Question: I want to install the JDK in cygwin on my windows machine. I am downloading the linux version of JDK from oracle site using wget command. Here is the list of commands I am running to install JDK:
'wget http://download.oracle.com/otn-pub/java/jdk/6u31-b04/jdk-6u31-linux-x64.rpm.bin'
'chmod a+x jdk-6u31-linux-x64.rpm.bin'
'./jdk-6u31-linux-x64.rpm.bin'
All these instructions are same as suggested by Oracle for installing JDK over <URL> but I am getting the following errors:

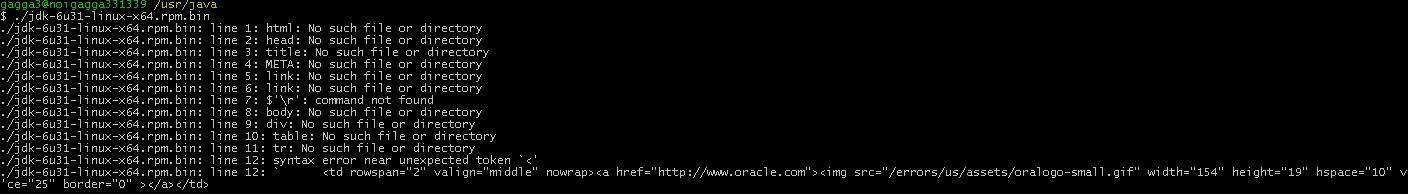
Answer: Firstly, those messages indicate that what you are trying to execute is an HTML document! In other words, the download has failed and given you an error page rather than an installer.
However, assuming that you succeed in downloading the (Linux) installer, it is unlikely that it will install properly, and there is about ZERO chance that the installed tools will run. Applications that have been compiled for Linux don't run on Cygwin.
What you need to do is to download and install the JDK for Windows, and then tweak your cygwin profile a bit. This page explains: <URL>.
(If you Google for "java cygwin" there are various other tips for making Java work from Cygwin. However, in my experience there are a few rough edges ... due to the fact that the Windows Java utilities to have been called with windows-style arguments, pathnames, classpaths, etcetera.)